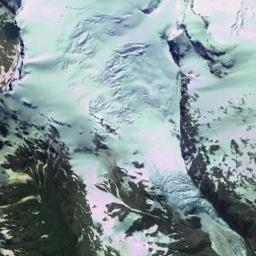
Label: snowberg